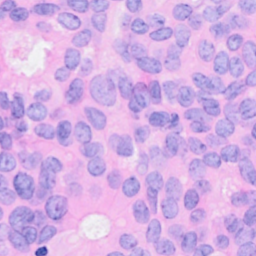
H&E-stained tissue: Breast